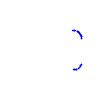
Particle: proton